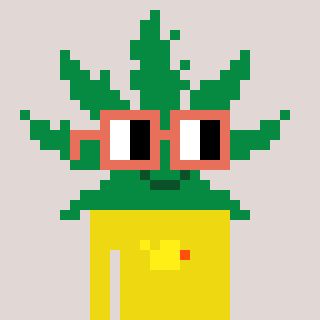
a pixel art character with square orange glasses, a weed-shaped head and a yellow-colored body on a warm background